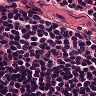
Metastatic tissue present: no